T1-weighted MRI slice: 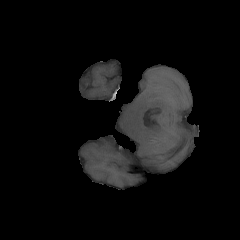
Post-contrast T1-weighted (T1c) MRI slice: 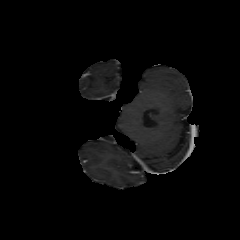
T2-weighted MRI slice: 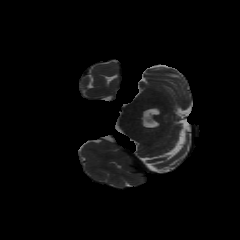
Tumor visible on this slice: no